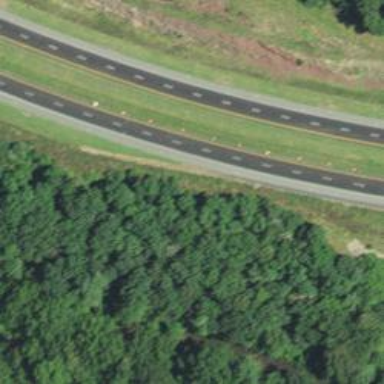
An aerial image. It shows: This image shows trunk highway that functions as expressway.